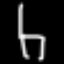
Label: chair